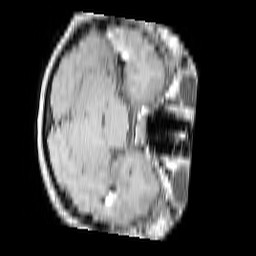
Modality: T1w
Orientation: axial
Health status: ill
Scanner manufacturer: philips
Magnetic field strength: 3 T
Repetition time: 0.3787 s
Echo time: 0.002908 s